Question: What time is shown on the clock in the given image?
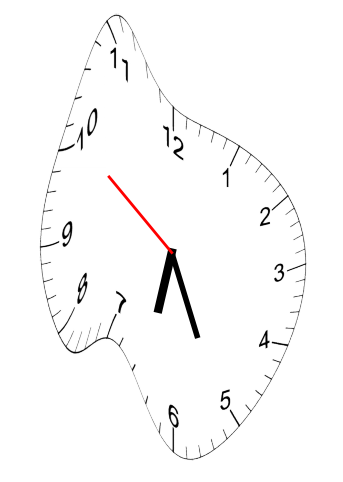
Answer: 06:25:51